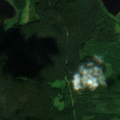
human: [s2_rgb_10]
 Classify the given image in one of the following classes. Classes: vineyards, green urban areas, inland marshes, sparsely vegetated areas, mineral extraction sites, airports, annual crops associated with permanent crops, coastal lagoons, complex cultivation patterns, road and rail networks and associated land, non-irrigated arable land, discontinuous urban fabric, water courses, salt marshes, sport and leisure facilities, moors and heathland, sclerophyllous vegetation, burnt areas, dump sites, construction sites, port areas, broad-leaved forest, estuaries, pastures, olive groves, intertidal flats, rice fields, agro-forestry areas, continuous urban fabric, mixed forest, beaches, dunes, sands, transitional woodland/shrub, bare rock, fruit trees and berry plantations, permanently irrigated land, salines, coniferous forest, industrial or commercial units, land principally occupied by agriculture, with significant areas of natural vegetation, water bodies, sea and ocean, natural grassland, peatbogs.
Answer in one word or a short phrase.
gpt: coniferous forest, mixed forest, transitional woodland/shrub, inland marshes, water bodies